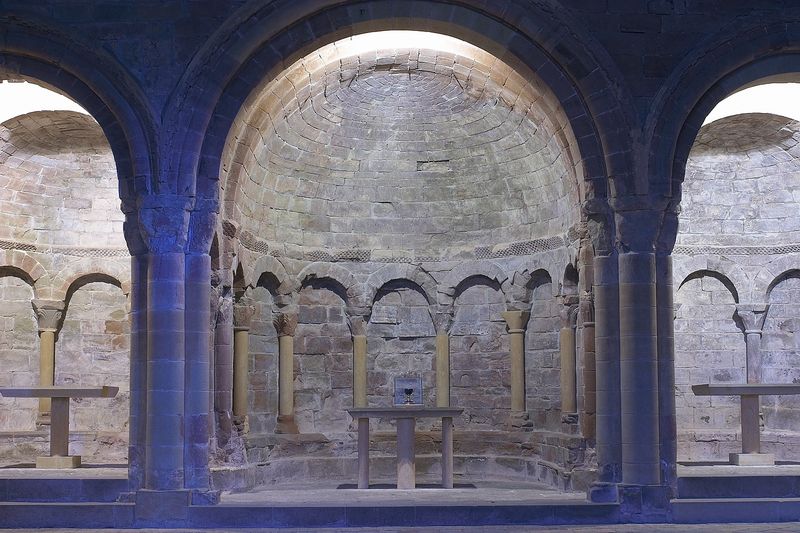
Titel: San Juan de la Pena, Aragón
Standort: Huesca, S. Juan de la Pena (EU - E - Aragonien)
Schlagwörter: licht, säulen, tisch, stein, kirche, gold, kelch, bogen, rundbogen, wein, bögen, gewölbe, antike, altar, kapitelle, rom, apsis, bauwerk, krypta, alar